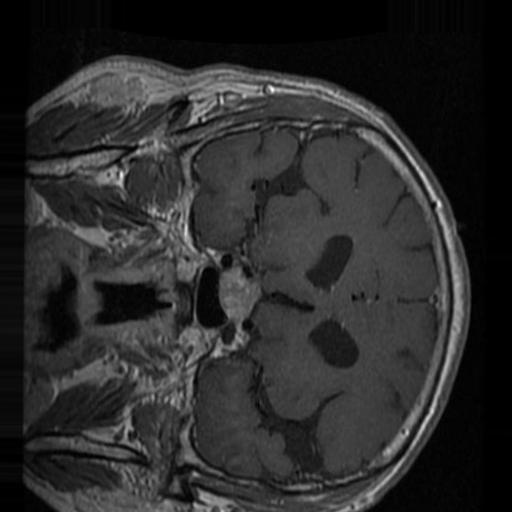
Label: brain_tumor